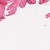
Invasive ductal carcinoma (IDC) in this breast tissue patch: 0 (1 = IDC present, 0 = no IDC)